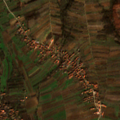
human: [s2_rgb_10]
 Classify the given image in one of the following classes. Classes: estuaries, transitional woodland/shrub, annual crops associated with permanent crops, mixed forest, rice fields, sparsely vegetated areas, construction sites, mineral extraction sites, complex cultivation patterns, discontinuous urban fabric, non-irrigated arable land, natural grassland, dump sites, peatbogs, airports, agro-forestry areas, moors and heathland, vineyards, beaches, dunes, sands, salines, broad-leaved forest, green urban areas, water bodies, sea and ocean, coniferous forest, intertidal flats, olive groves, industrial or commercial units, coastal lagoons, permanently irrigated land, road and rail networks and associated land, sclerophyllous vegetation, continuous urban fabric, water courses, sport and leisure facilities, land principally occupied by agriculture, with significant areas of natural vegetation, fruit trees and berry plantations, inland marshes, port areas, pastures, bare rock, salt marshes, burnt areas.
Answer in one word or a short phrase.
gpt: complex cultivation patterns, land principally occupied by agriculture, with significant areas of natural vegetation, broad-leaved forest